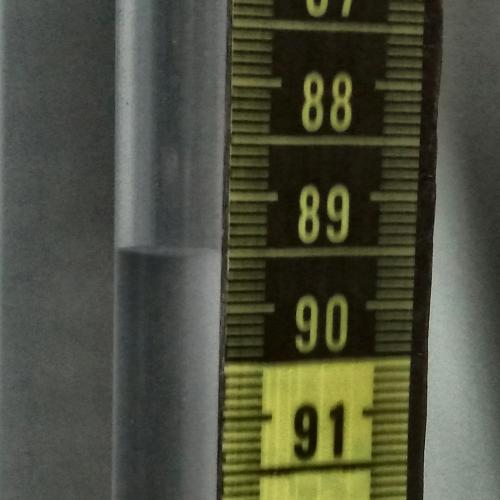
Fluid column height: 89.5 cm